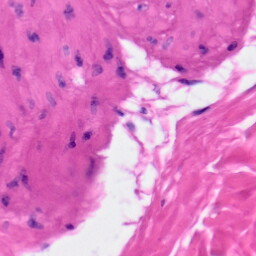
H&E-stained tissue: Skin